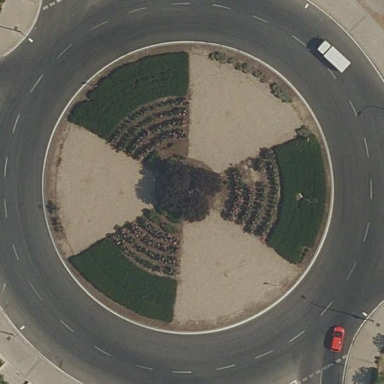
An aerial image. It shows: Primary highway intersecting roundabout.